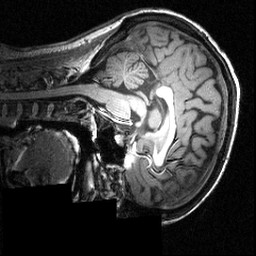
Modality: T1w
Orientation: sagittal
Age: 24
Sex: female
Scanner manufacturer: siemens
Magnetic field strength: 3.951 T
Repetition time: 1.5 s
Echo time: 0.00335 s